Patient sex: M
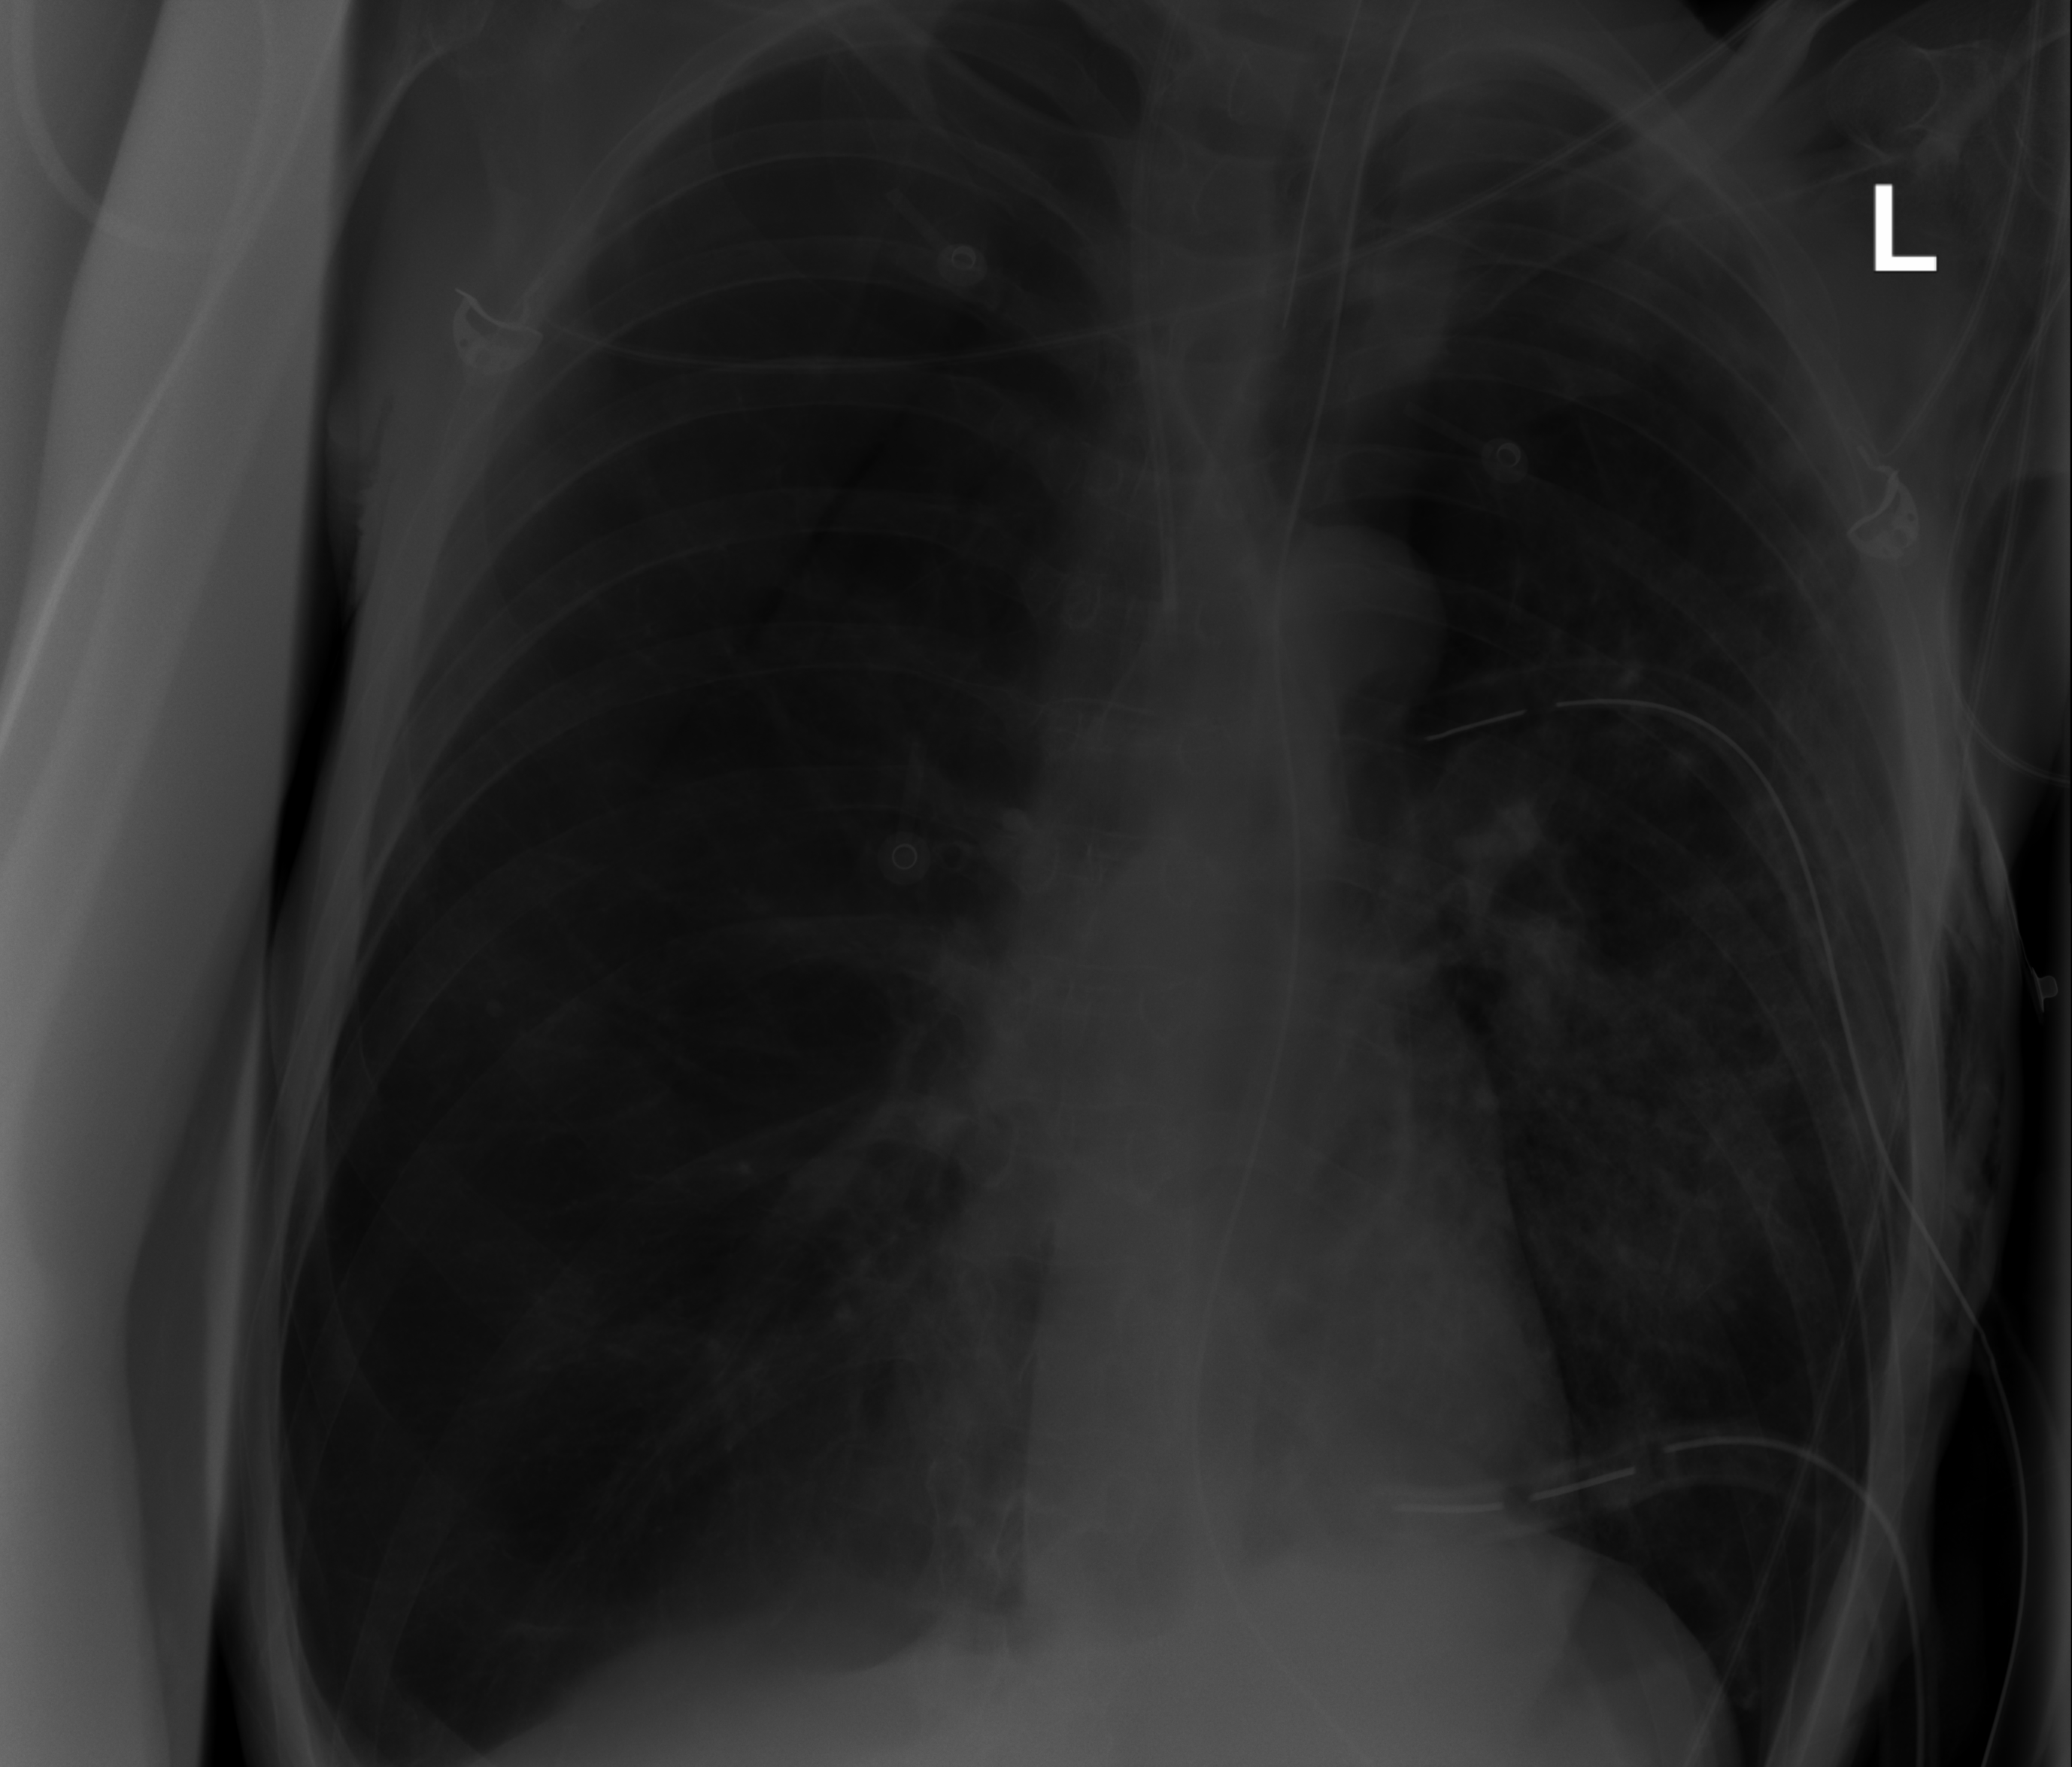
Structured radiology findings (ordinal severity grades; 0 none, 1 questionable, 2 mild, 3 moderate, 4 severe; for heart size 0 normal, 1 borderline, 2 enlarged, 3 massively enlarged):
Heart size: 0
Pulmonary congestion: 0
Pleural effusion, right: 0
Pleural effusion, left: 0
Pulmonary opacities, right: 0
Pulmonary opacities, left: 0
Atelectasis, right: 0
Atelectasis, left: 2